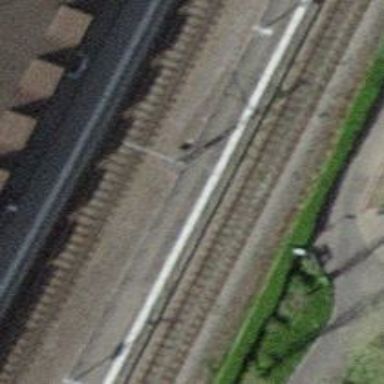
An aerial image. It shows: Platform edge at railway station.